Interaction volume radius: 10 \u00c5
Interaction volume height: 25 \u00c5
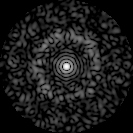
Disorder parameter: 0.8174